Field crop: tomato
Growth stage: 2
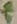
Species: solanum